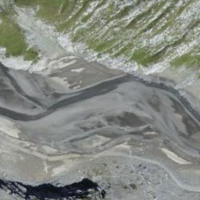
EUNIS habitat code: 48
Species observed at this site:
Pyrrhocorax graculus